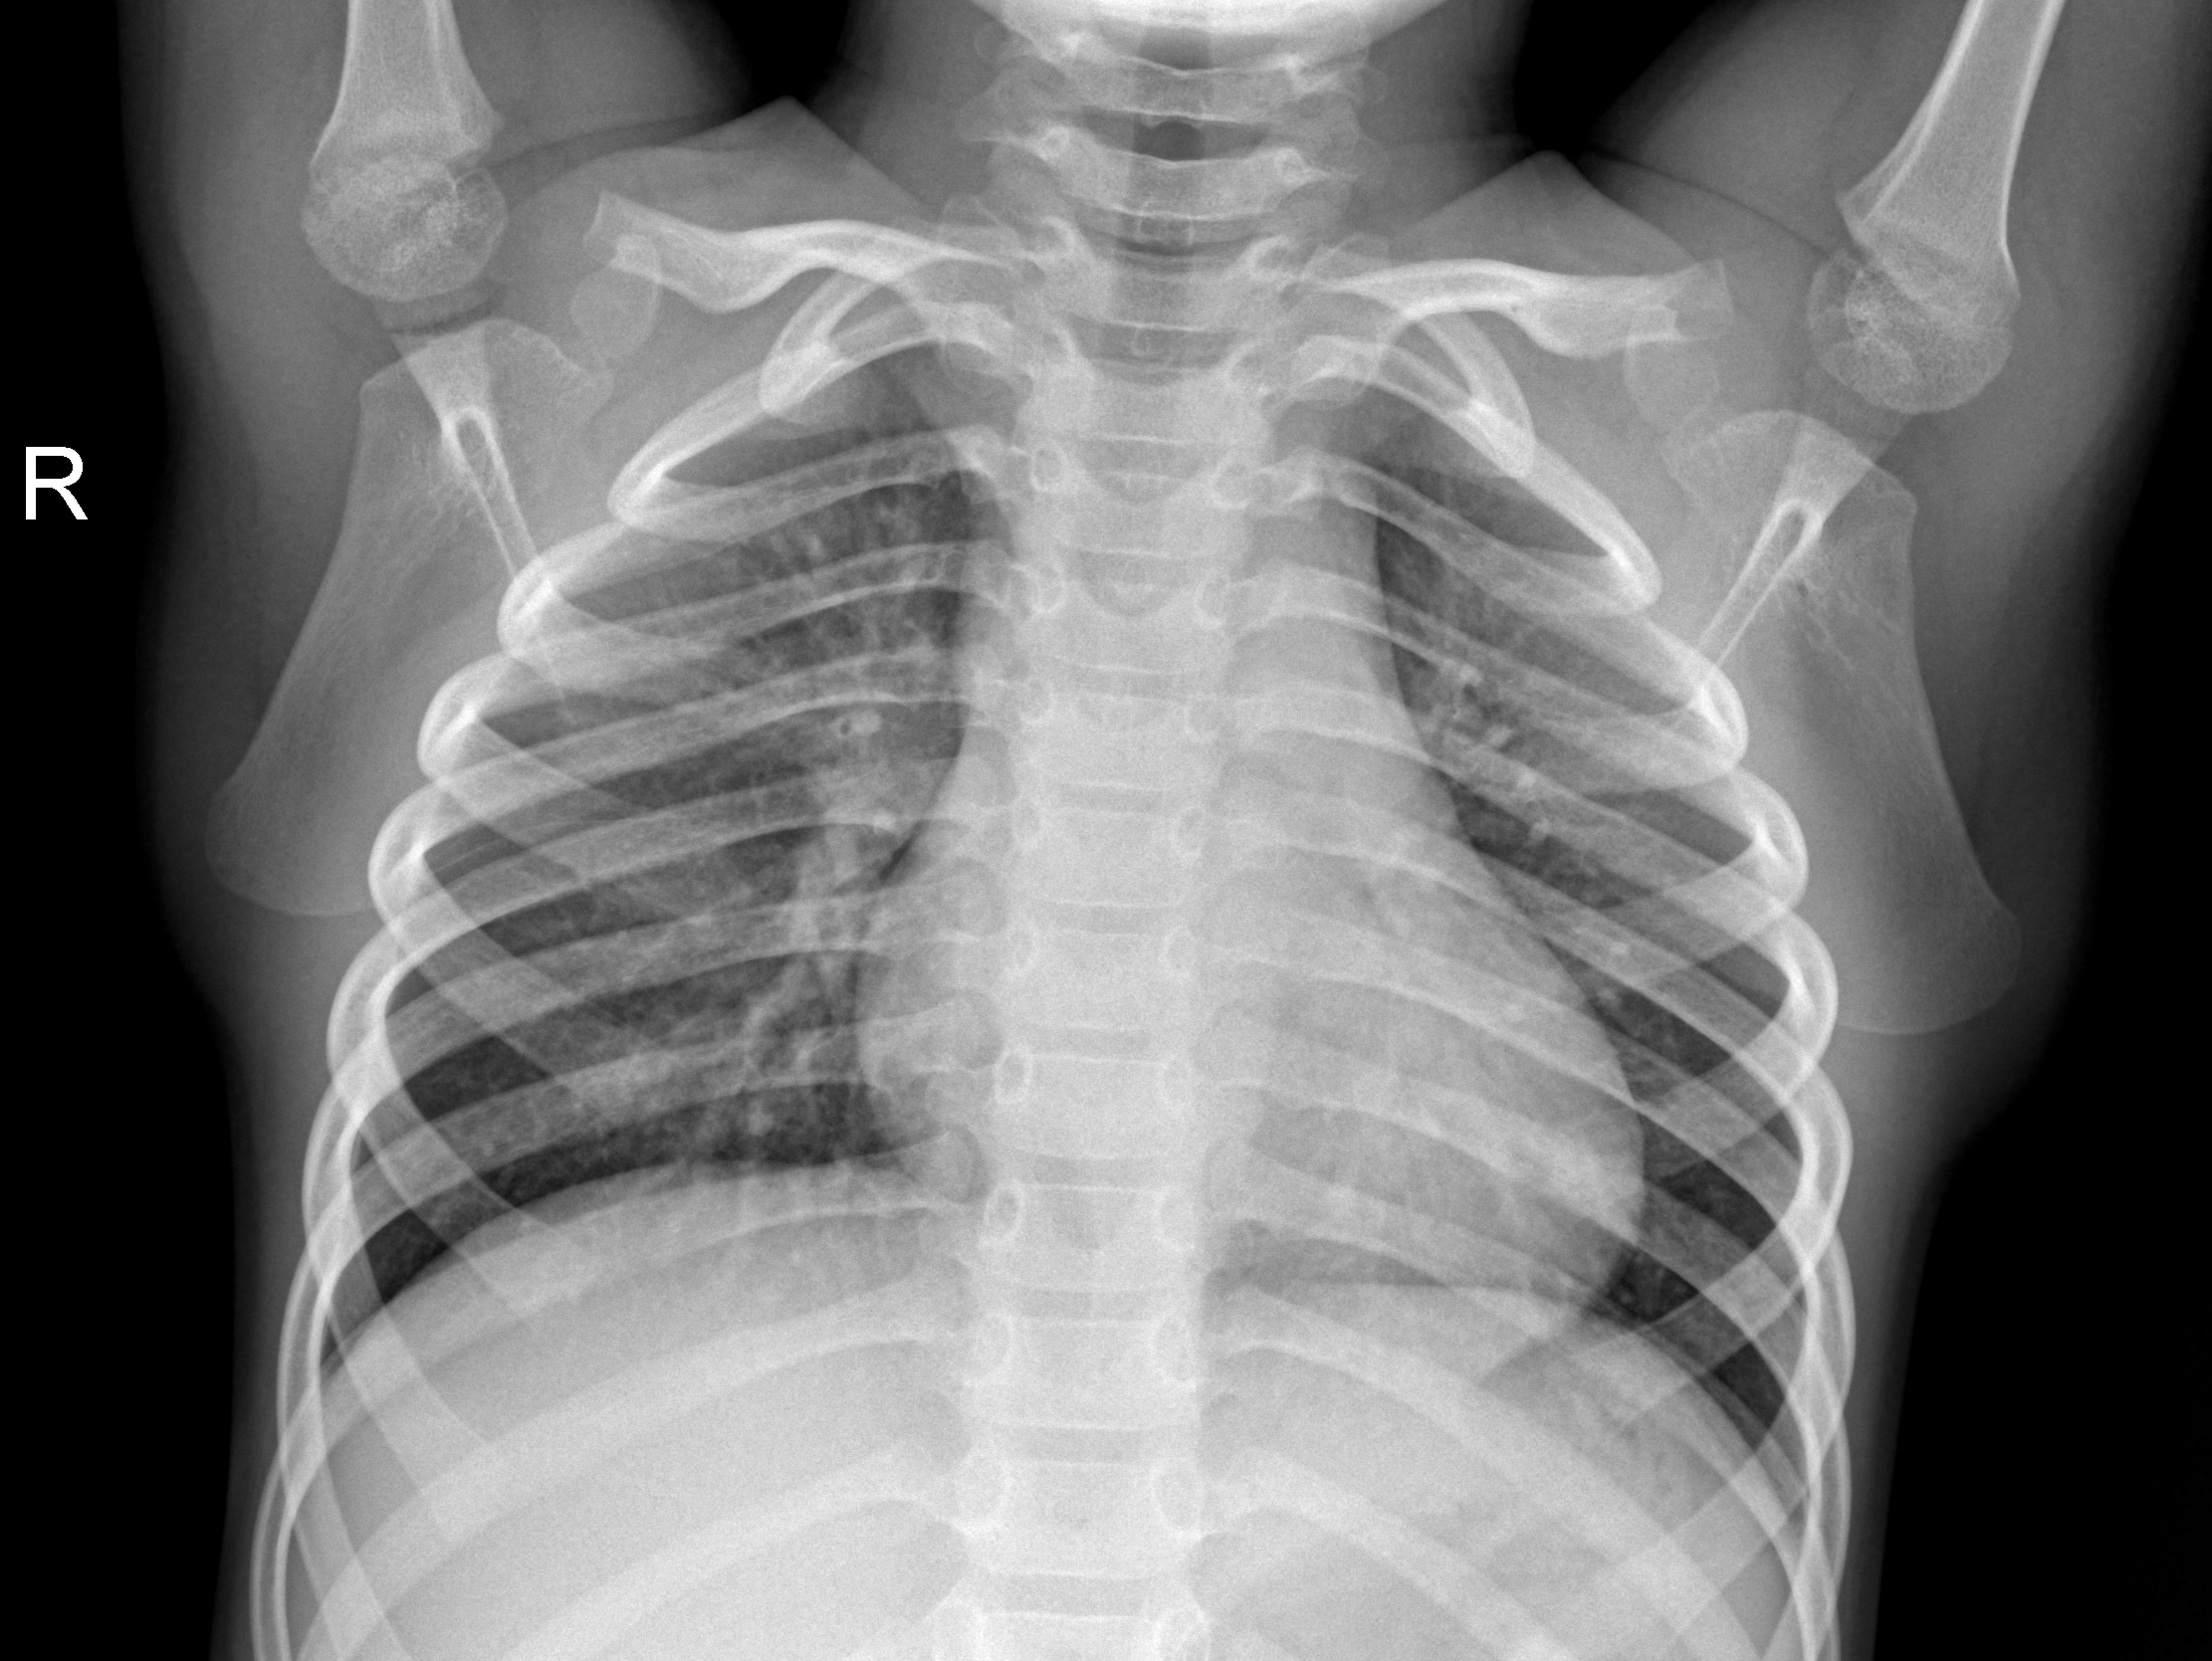
Diagnosis: NORMAL